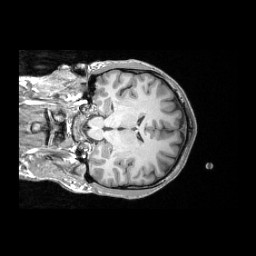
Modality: T1w
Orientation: coronal
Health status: healthy
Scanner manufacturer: siemens
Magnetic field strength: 3 T
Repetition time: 2.3 s
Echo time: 0.00287 s